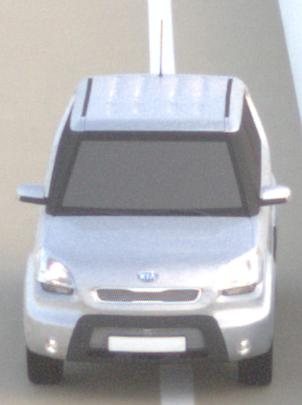
Make: KIA
Model: Soul 1.6
Detailed model: Soul (AM)
Model produced from: 2009/02
Model produced until: 2009/11
Doors: 5
Color: white
Road condition: dry road
Daytime: sunrise or sunset
Contrast: low contrast